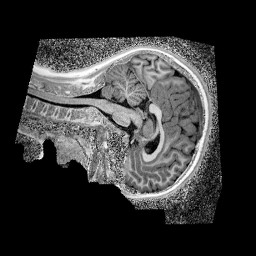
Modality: UNIT1_denoised
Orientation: sagittal
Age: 11
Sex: female
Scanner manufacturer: siemens
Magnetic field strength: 3 T
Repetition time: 4 s
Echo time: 0.00299 s